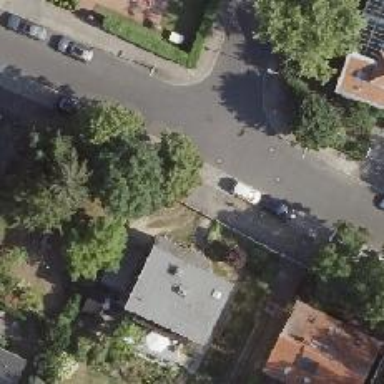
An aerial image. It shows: Footway.